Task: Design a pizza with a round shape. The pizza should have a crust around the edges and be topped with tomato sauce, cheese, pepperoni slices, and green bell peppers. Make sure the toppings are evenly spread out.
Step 147:
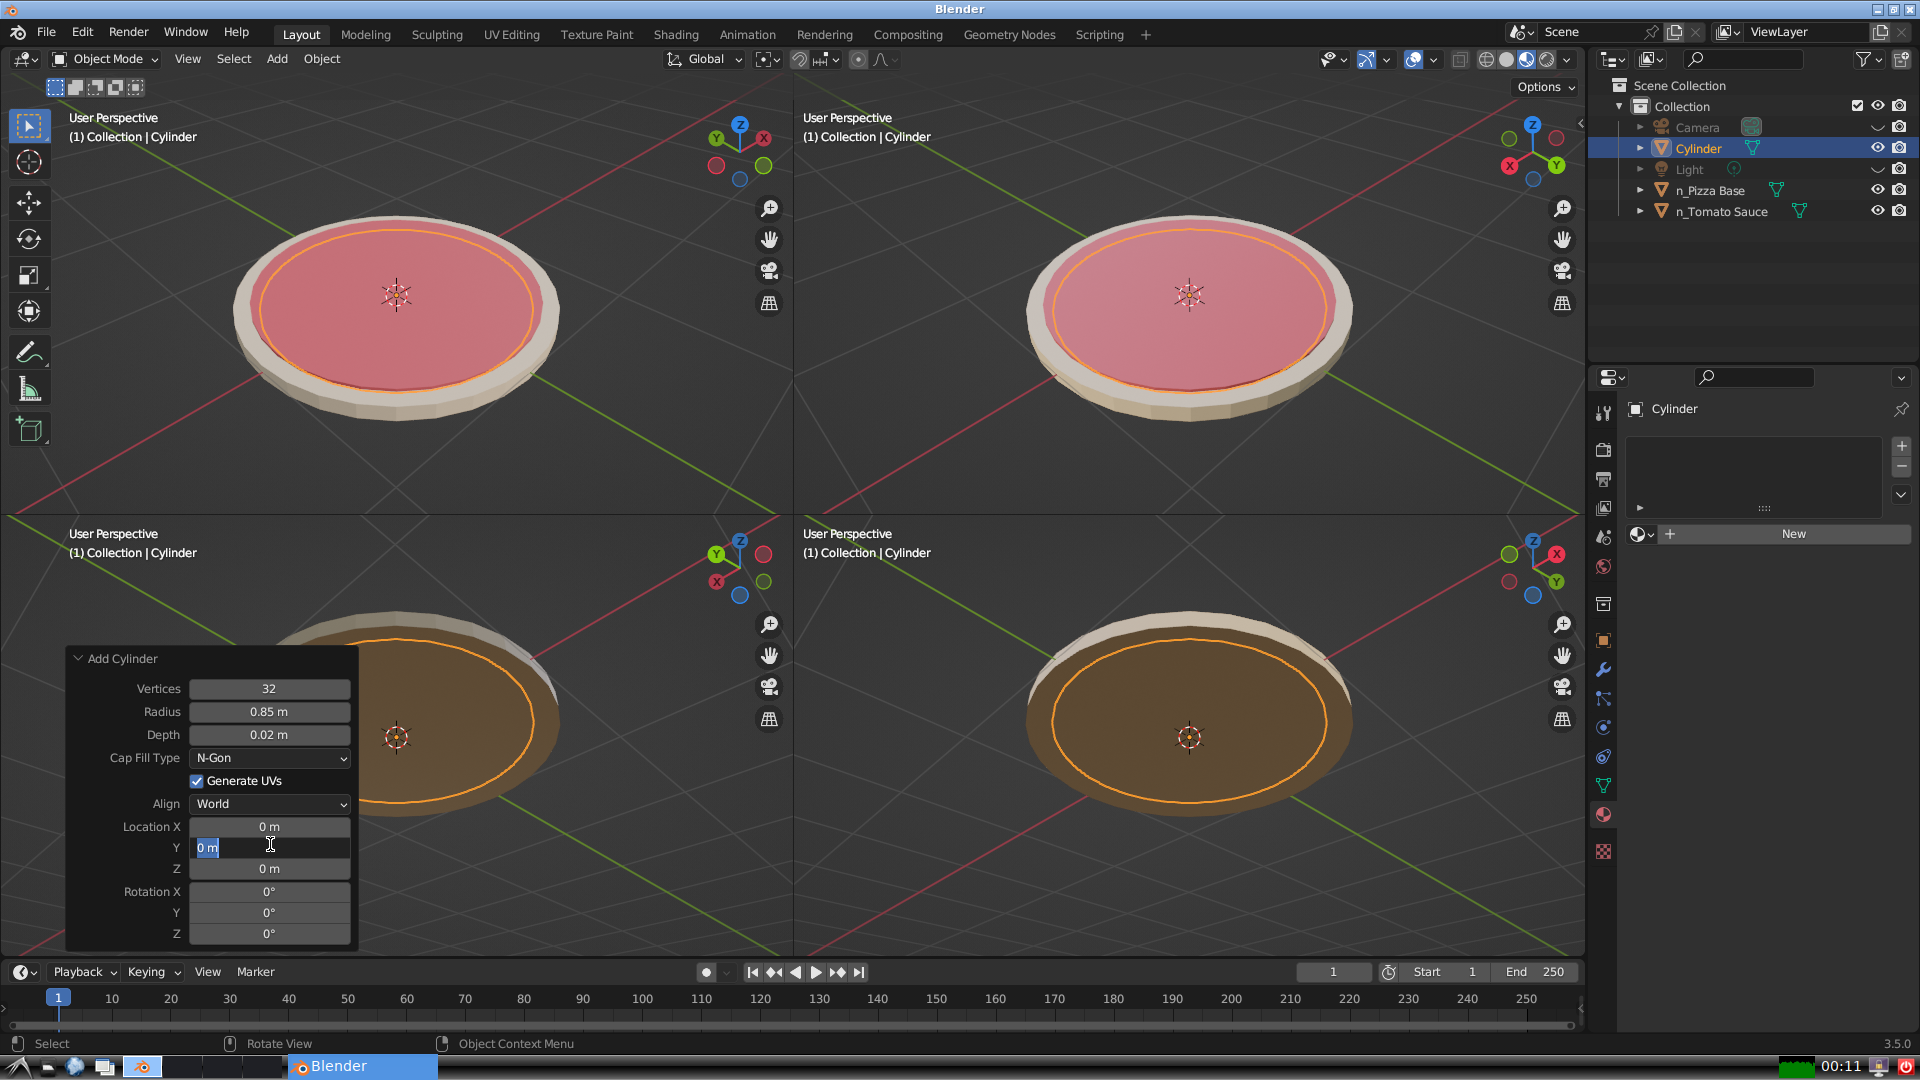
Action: input_text: 0.0